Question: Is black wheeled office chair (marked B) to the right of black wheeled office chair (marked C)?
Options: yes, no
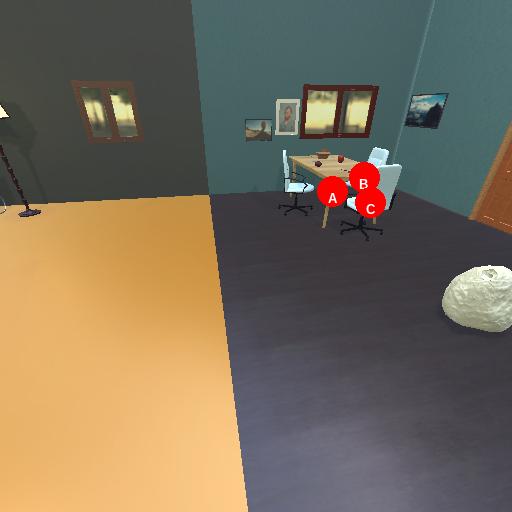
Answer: yes